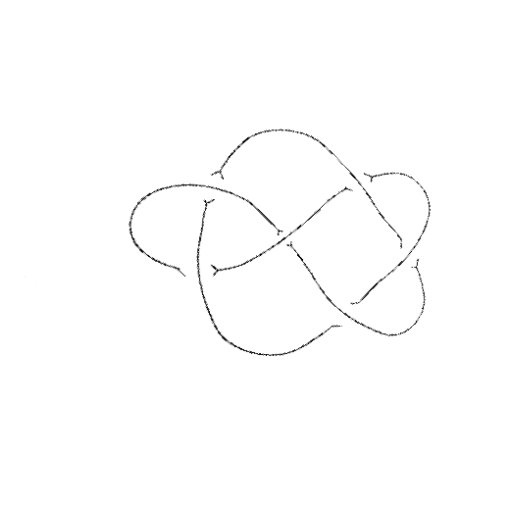
Crossing number: 6